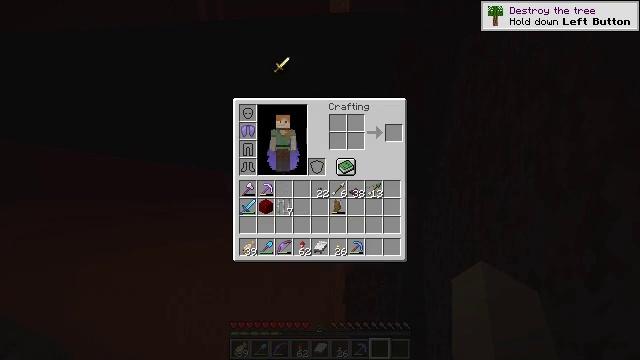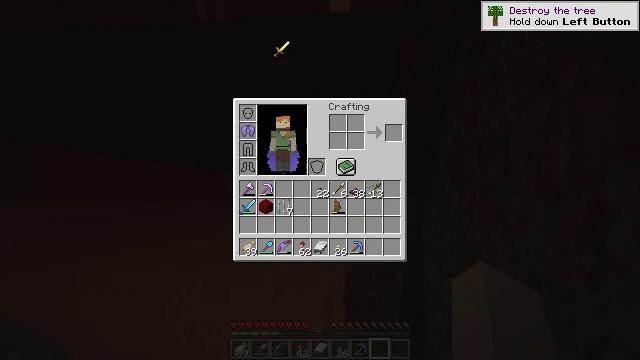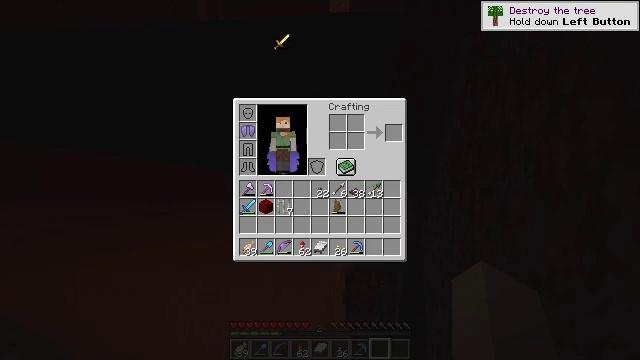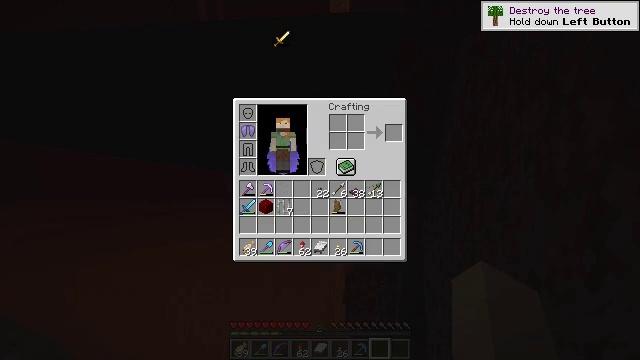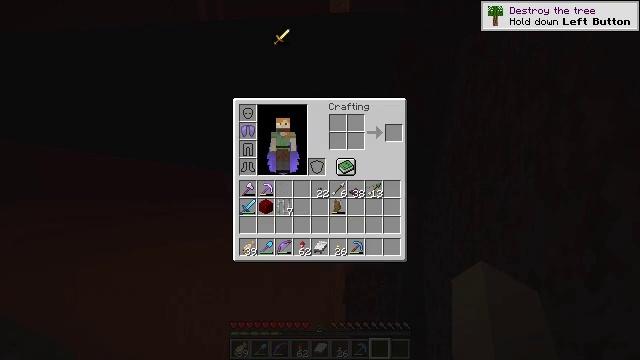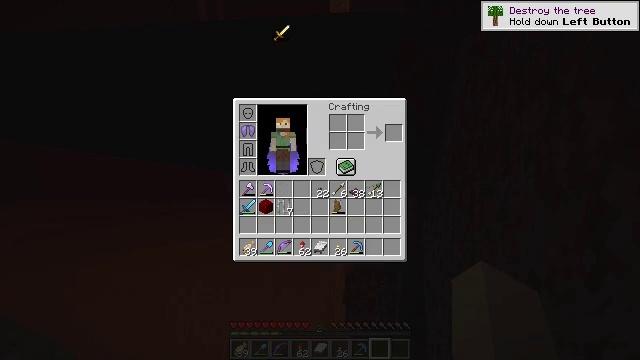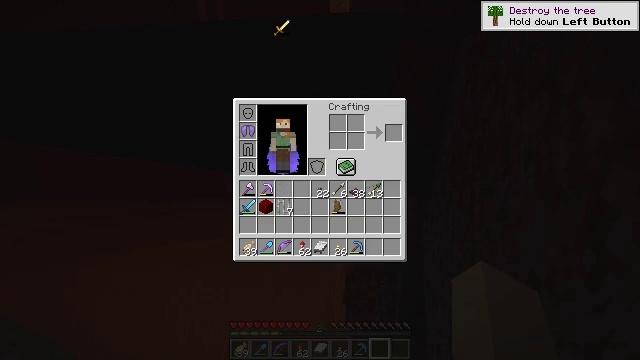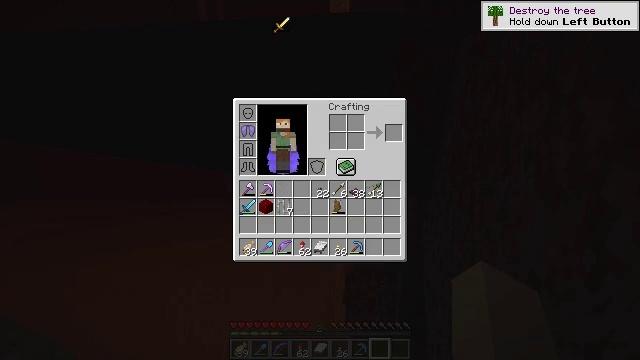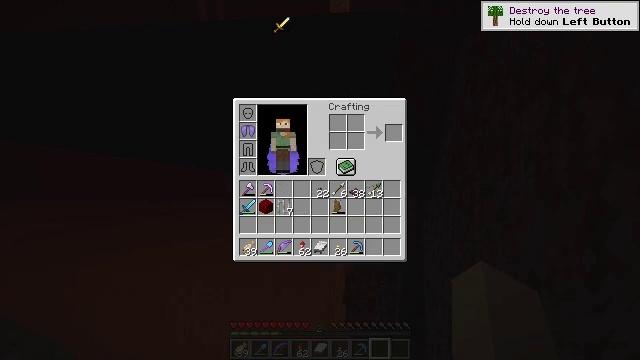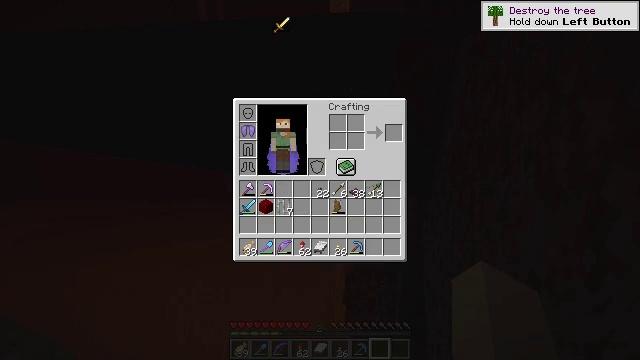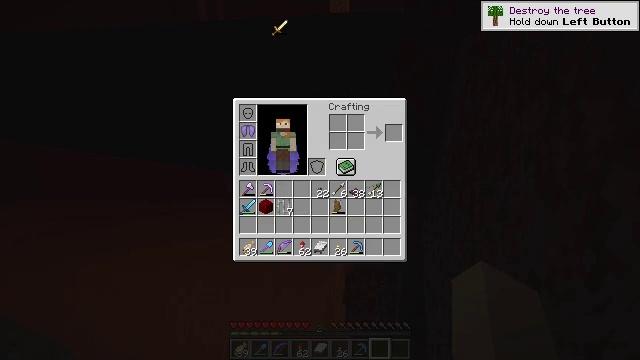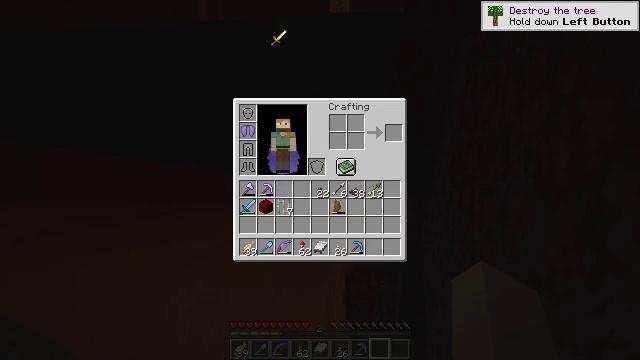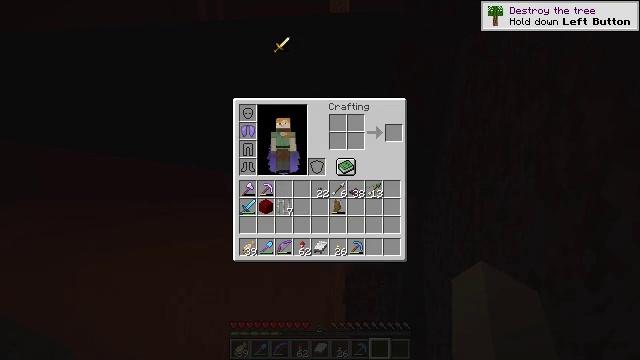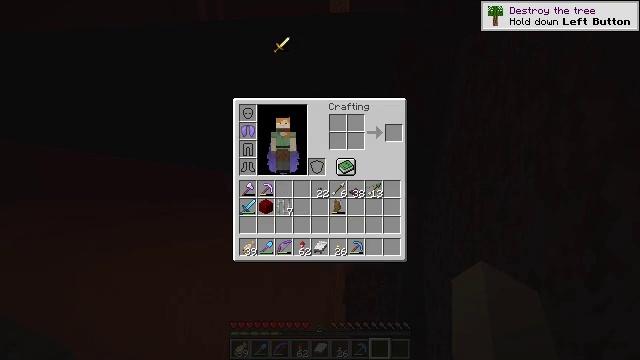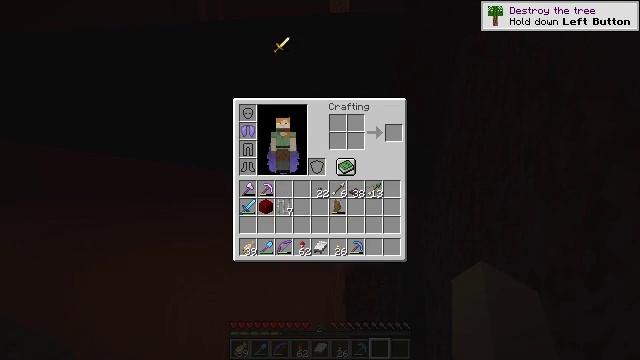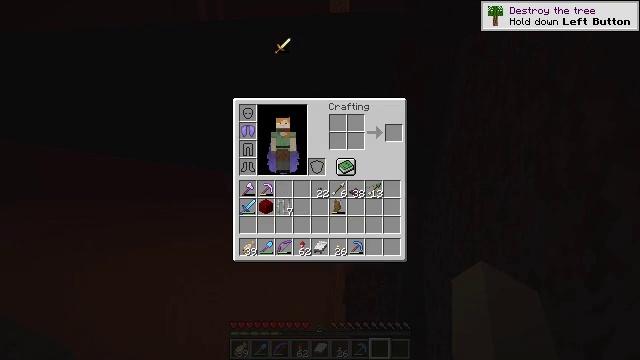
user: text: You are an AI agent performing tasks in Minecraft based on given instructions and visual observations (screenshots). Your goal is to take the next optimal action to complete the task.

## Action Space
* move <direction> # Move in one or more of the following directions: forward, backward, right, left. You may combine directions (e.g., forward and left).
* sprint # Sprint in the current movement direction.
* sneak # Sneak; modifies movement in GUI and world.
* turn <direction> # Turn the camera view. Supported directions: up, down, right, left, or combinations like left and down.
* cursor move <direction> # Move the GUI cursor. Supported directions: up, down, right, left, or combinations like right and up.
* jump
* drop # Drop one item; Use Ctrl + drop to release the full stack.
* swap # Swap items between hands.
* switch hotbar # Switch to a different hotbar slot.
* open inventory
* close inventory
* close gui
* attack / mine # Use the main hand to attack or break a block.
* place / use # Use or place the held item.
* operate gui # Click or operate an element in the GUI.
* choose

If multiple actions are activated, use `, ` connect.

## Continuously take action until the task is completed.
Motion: motion action
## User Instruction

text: Remove a golden sword from the inventory.
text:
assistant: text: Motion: cursor move up
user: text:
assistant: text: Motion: cursor move up
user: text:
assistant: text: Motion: no_op
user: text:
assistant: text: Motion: no_op
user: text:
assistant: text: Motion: no_op
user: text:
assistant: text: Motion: no_op
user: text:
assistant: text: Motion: no_op
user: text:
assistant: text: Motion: no_op
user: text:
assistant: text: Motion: no_op
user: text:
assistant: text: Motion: no_op
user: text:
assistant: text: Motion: cursor move down
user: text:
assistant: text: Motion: no_op
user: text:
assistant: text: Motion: no_op
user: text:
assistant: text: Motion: no_op
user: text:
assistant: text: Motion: operate gui
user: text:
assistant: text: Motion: operate gui
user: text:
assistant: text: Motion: operate gui
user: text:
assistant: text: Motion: no_op
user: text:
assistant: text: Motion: no_op
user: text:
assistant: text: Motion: no_op
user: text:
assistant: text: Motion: no_op
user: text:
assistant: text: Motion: no_op
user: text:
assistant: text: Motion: no_op
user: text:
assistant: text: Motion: no_op